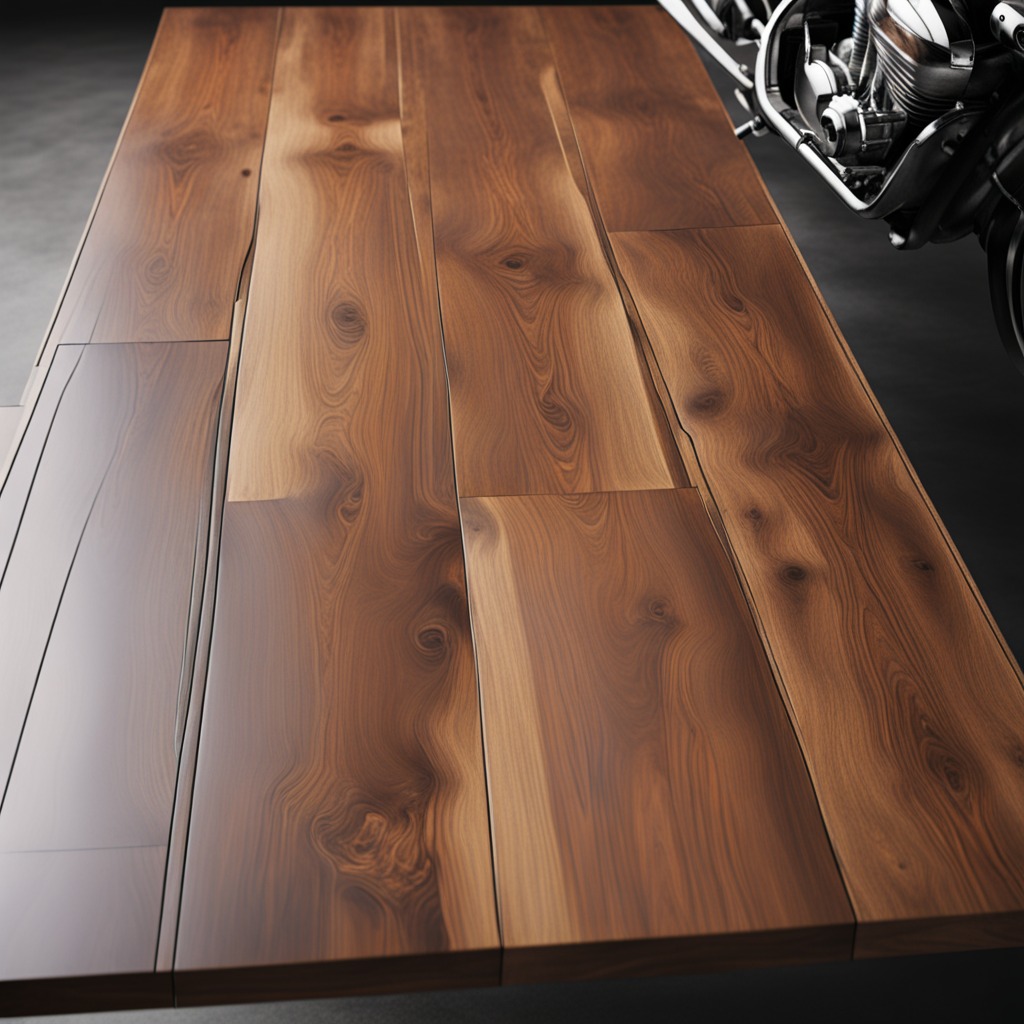
A coiled metal spring lies on the oil-spilled wooden table in a vintage motorcycle garage.